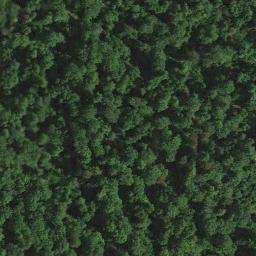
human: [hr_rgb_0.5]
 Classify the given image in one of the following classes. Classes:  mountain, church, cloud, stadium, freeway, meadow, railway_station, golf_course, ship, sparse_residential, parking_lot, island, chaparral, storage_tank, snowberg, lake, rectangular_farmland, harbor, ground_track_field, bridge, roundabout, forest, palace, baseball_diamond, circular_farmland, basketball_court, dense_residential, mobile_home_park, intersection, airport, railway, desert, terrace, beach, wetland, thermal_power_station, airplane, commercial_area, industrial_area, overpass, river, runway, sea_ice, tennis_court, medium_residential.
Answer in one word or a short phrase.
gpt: forest